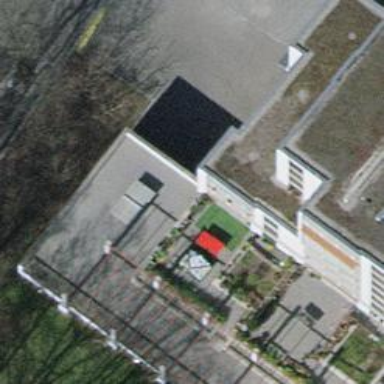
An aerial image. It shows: Parking entrance.